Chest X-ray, AP view. Patient: 27 years old, sex M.
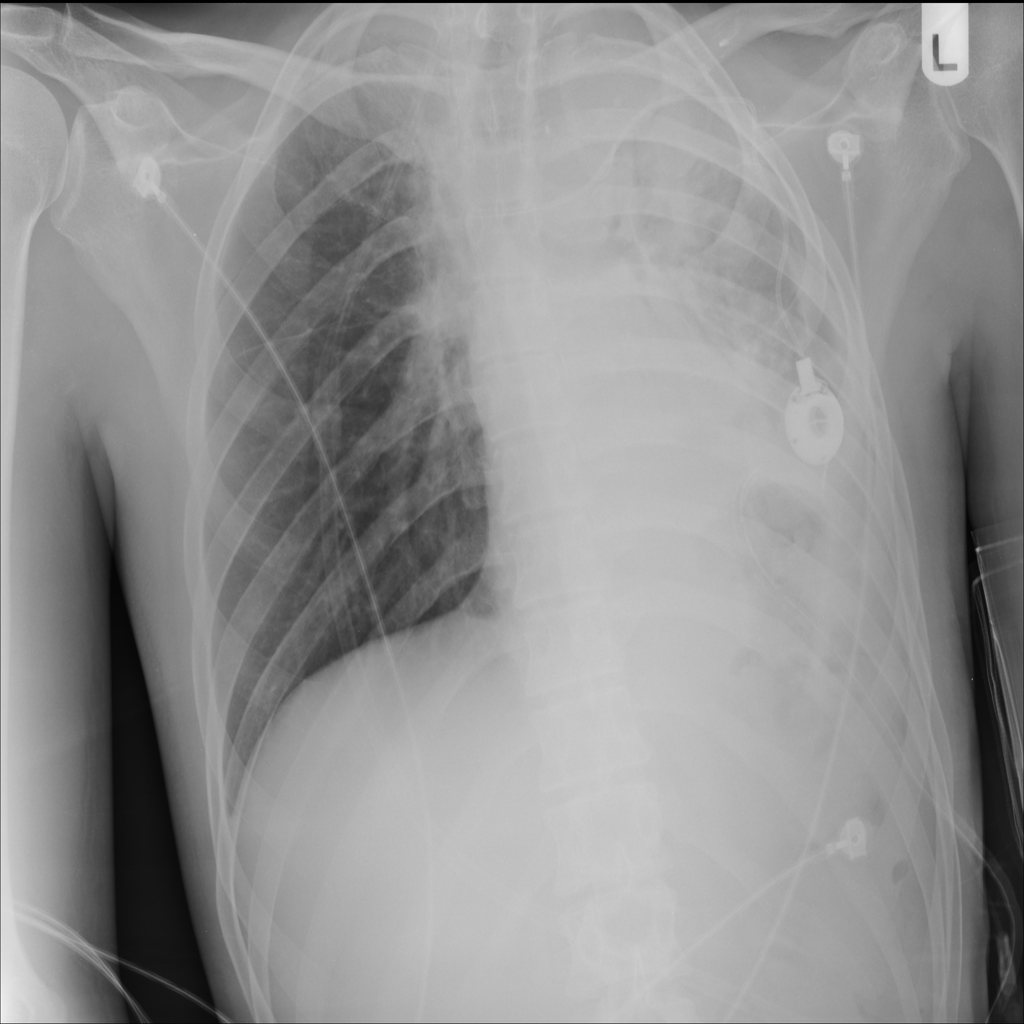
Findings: No Finding